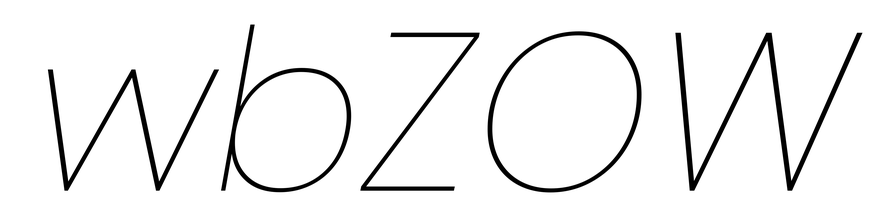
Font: Poppins-ThinItalic